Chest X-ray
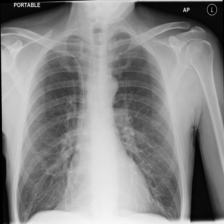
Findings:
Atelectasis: negative
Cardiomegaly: negative
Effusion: negative
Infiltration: negative
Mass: negative
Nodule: negative
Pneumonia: negative
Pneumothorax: negative
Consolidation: negative
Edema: negative
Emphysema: negative
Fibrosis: negative
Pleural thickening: negative
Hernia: negative